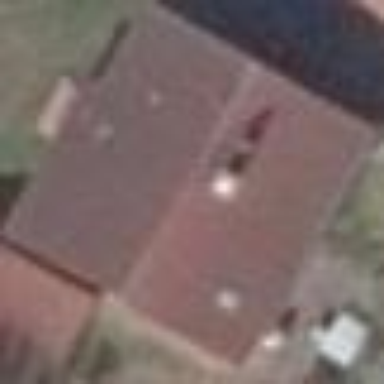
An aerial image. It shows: Simple house.